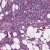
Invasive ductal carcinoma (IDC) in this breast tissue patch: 1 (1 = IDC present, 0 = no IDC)